Question: # Facts
- -
# The problem
$('#ModalData').empty(); is not working as I expected.
# Details
When I click on the test link three times I get

However, the hello world was supposed to be emptied by
$('#ModalData').empty();
but it doesnt. Instead everytime I click on test link it open the modal dialog and creates a new hello world.
Also note that If I append the html without using partial view then jquery empty works. Any help?
'''
$(".modal").on("click", function () {
$.ajaxSetup({
cache: false
});
$("#dialog-form").dialog("open");
$('#ModalData').empty();//not working to well
$.get("/MedicineManagement/GetModal/", function (data)
{ $("#ModalAjaxData").append(data); });
});
$("#dialog-form").dialog({
autoOpen: false,
height: 400,
width: 550,
modal: true,
buttons: {
"Modify Actual Potential": function () {
if (true) {
$(this).dialog("close");
}
},
Cancel: function () {
$(this).dialog("close");
}
},
close: function () {
}
});
'''
# Controller
'''
[HttpGet]
public PartialViewResult GetModal()
{
return PartialView("_AddMedicineList");
}
'''
# HTML that triggers jquery
'''
<div id="dialog-form" title="Edit Actual Potential">
<div class="ModalAjaxData" id="ModalAjaxData"></div>
</div>
<a href="#" class ="modal">test </a>
'''
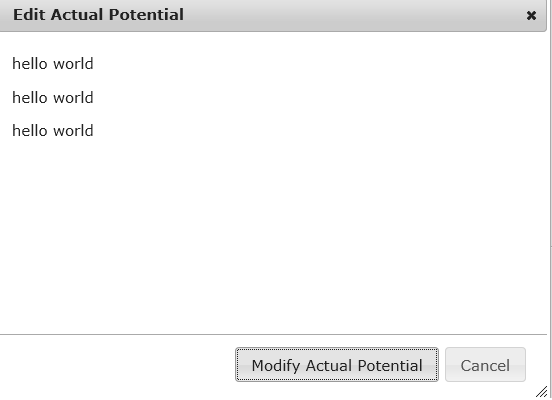
Answer: In your AJAX success callback you are appending:
'''
$("#ModalAjaxData").append(data);
'''
instead of setting the html of the '#ModalAjaxData' div:
'''
$("#ModalAjaxData").html(data);
'''
Also you seem to be emptying some '#ModalData' element which I cannot see anywhere in your markup so it is not surprising that '$('#ModalData').empty();' does nothing. You probably meant '$('#ModalAjaxData').empty();'. But if you use '$("#ModalAjaxData").html(data);' instead of appending you don't need to be emptying anything.